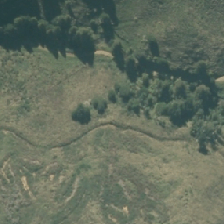
Land cover: manuka_kanuka